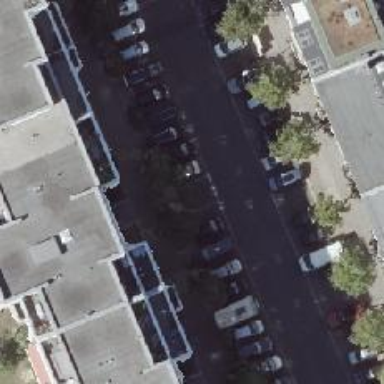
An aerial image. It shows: Parking lane with asphalt surface.